Question: What is the value of this measurement?
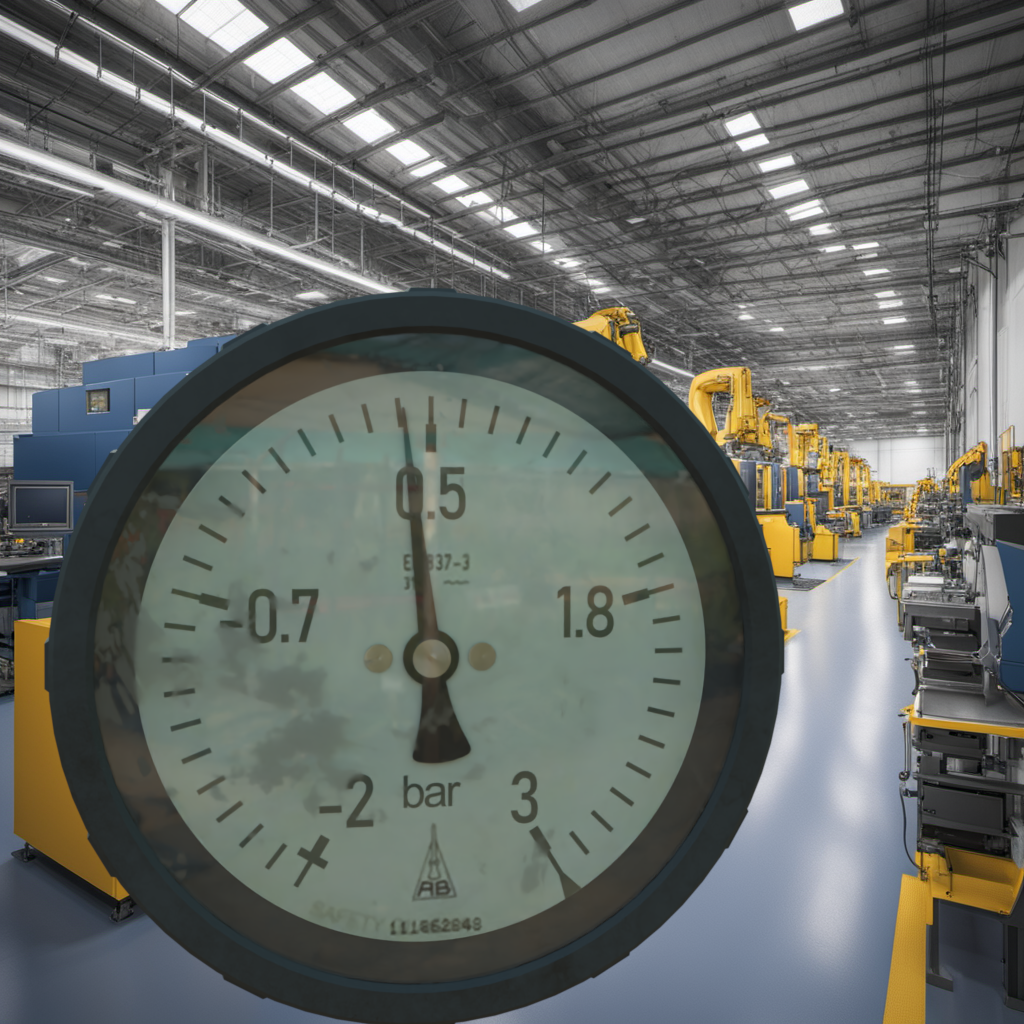
Answer: The result is 0.39
Question: What is the value range of this measurement?
Answer: The range is from -2 to 3
Question: What is the minimum and maximum value of the measurement shown in the image?
Answer: The minimum value is -2 and the maximum value is 3